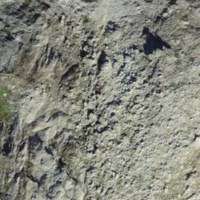
EUNIS habitat code: 48
Species observed at this site:
Aquila chrysaetos